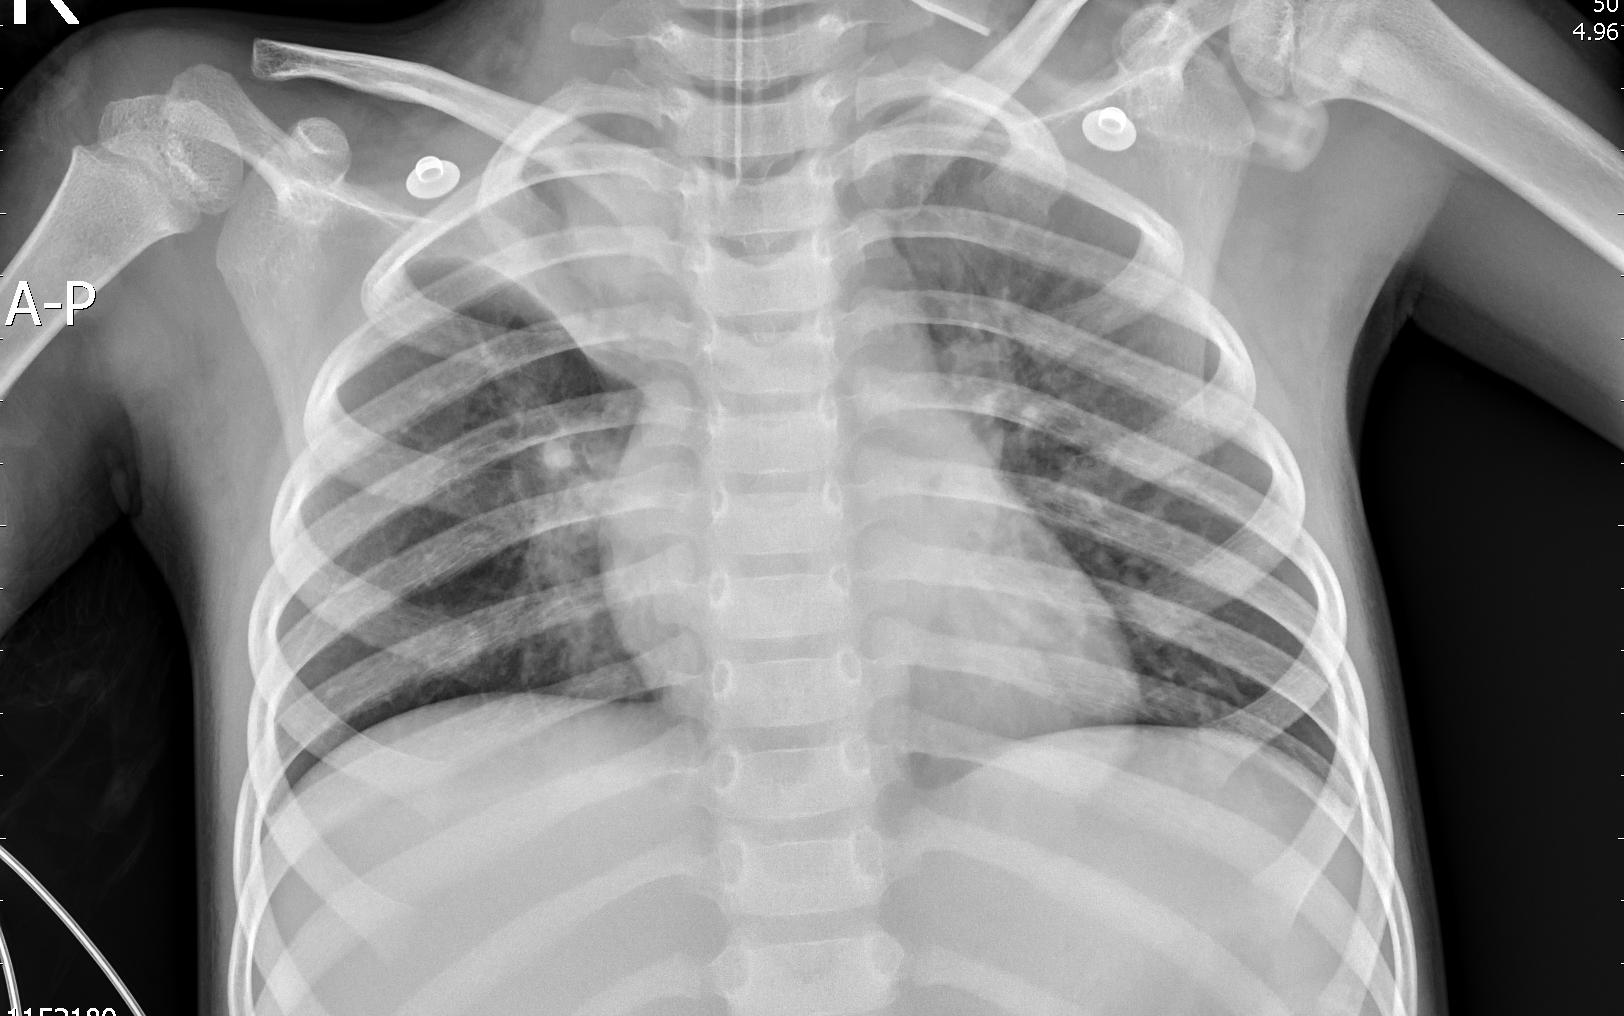
Diagnosis: PNEUMONIA